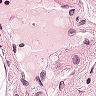
Metastatic tissue present: no